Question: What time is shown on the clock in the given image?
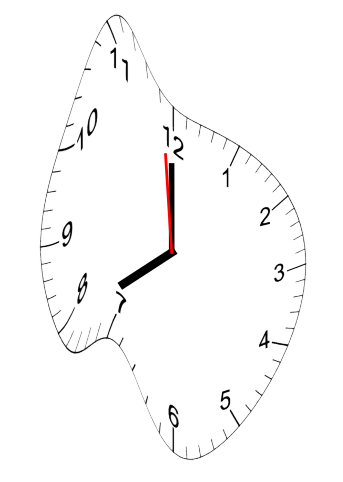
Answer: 07:59:59